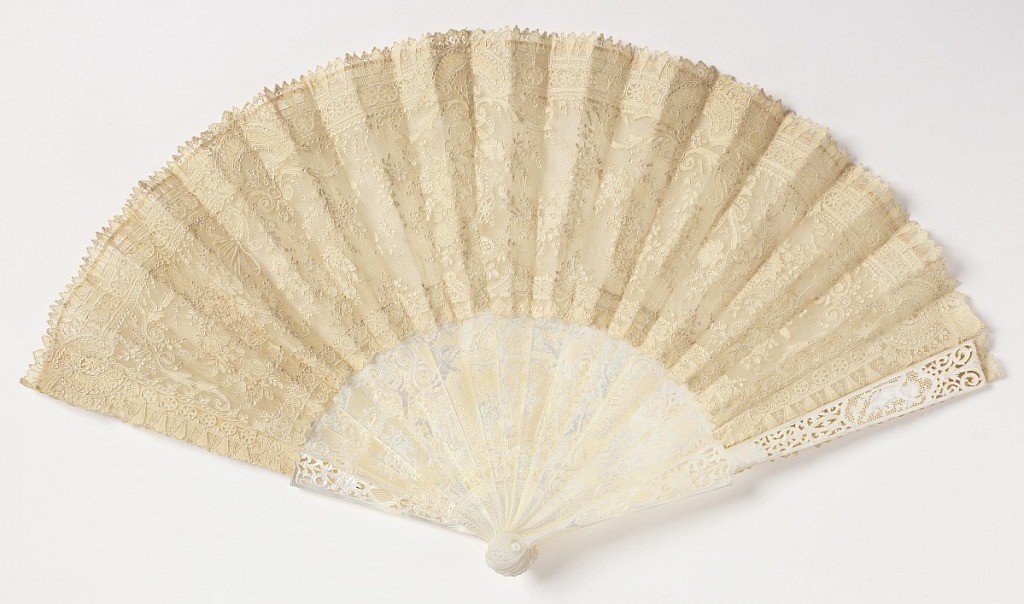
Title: Pleated fan and case
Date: late 19th century
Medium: Linen Alençon lace leaf, carved and pierced mother-of-pearl sticks, cardboard case lined with silk satin
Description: Linen Alençon lace leaf with a different thread used for outlining the design. Mother-of-pearl sticks, carved and pierced with lattice pattern and baskets of flowers. Each guard with a single cupid.

Cardboard case covered, padded and lined with white silk satin. Inside, shaped to fit fan.